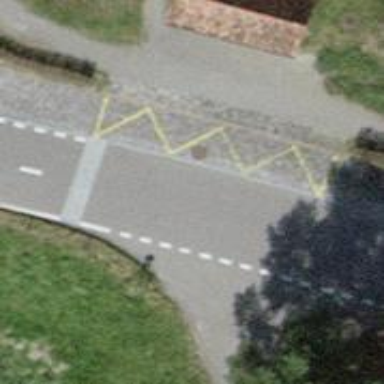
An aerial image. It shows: Unmarked road crossing.